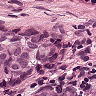
Metastatic tissue present: yes